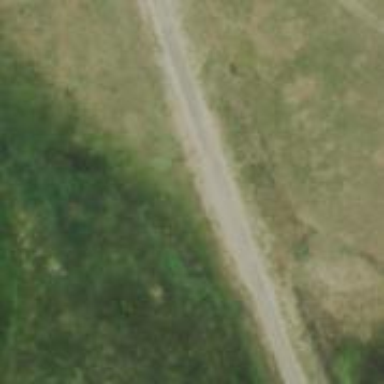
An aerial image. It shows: Unclassified road with asphalt surface.